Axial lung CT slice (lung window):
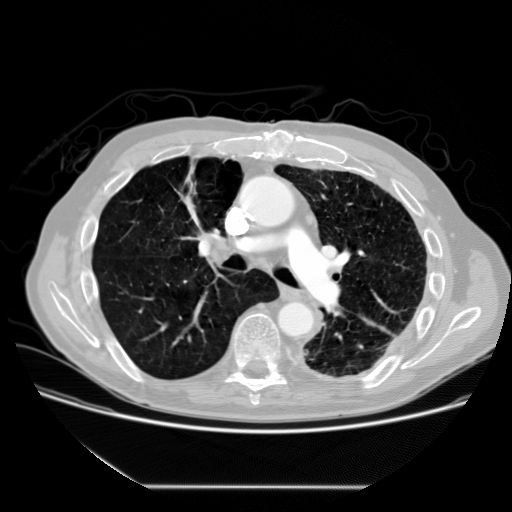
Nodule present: no